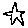
Label: star